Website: lowes
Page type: review-order
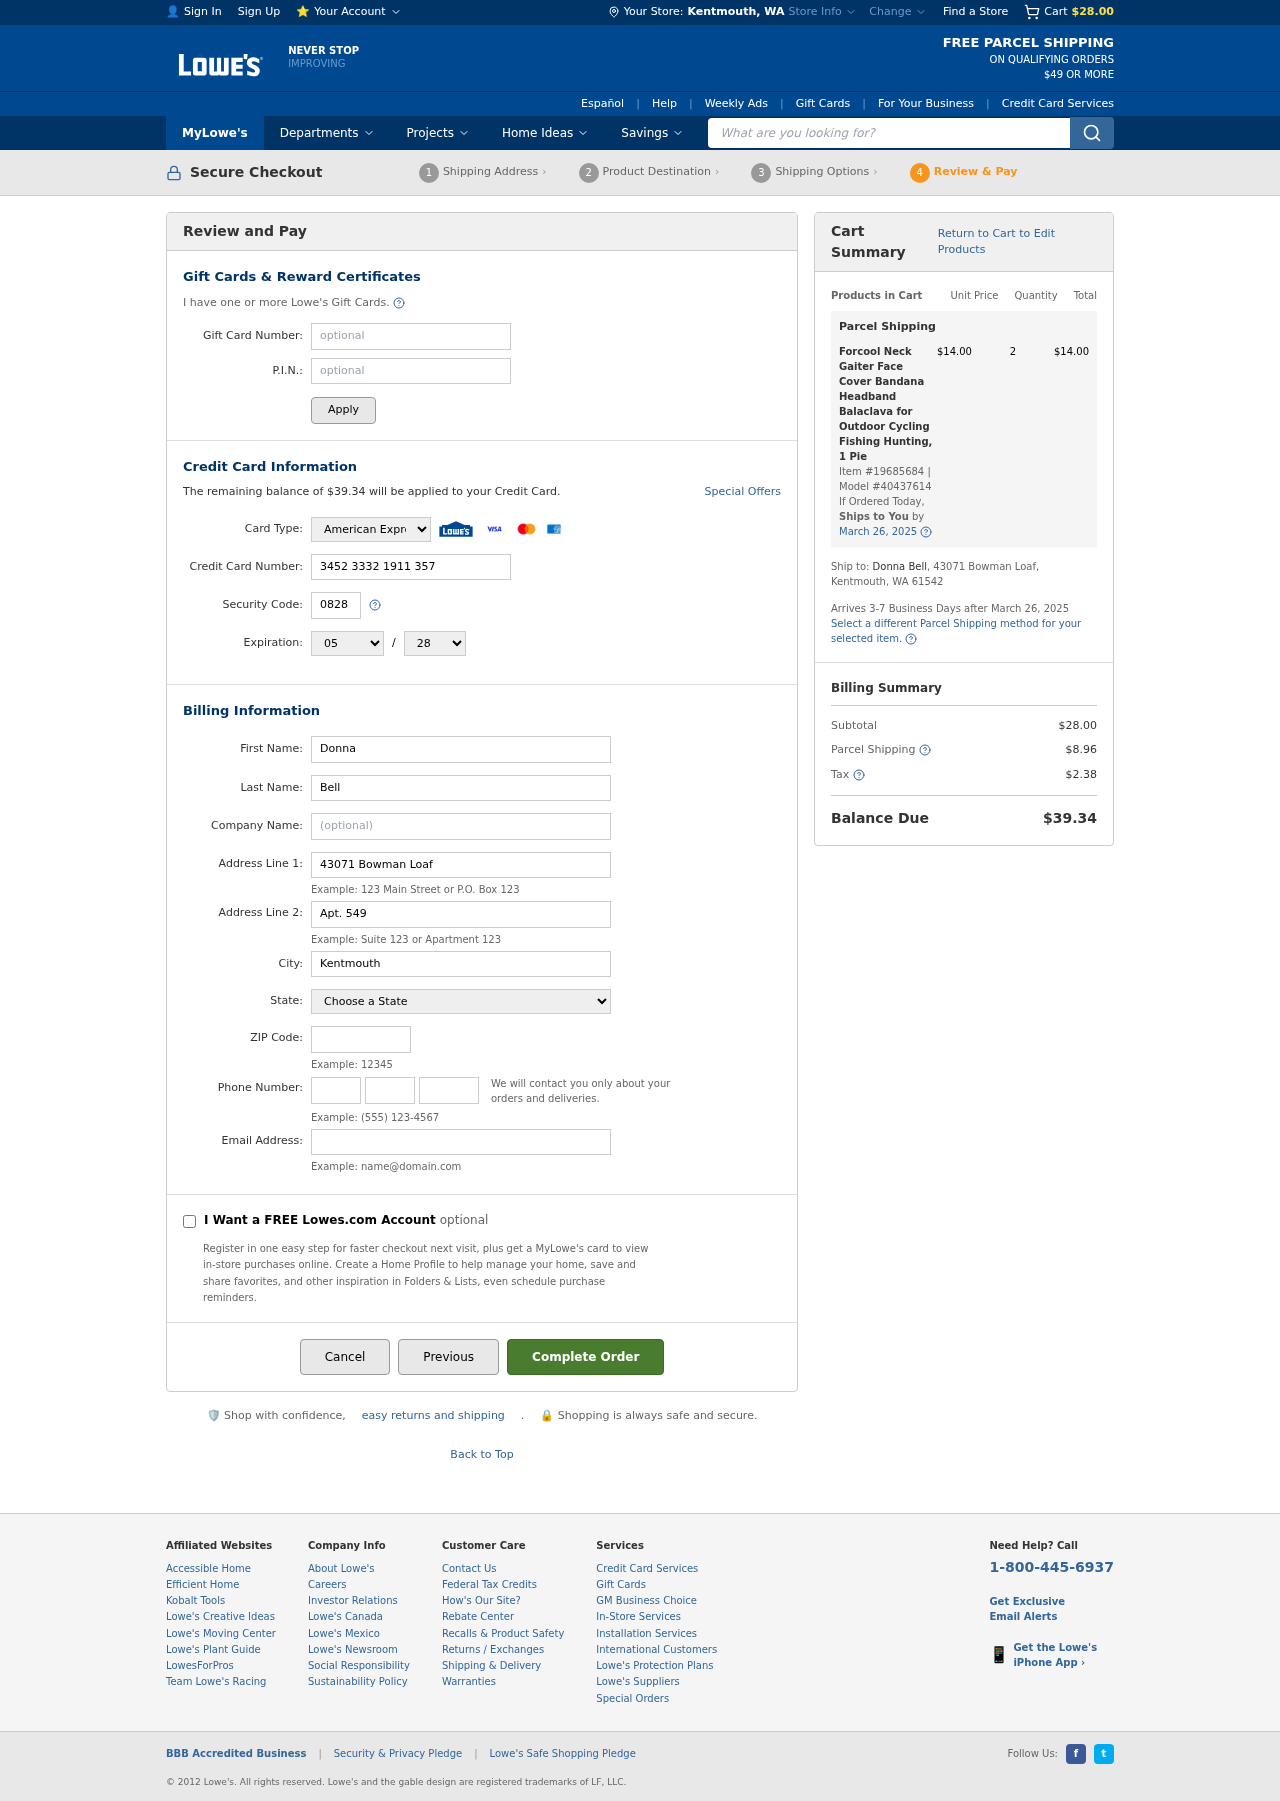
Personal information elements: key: PII_CARD_CVV
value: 0828
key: PII_CARD_EXPIRY_MONTH
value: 05
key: PII_CARD_EXPIRY_YEAR
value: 28
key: PII_CARD_NUMBER
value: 3452 3332 1911 357
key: PII_CARD_TYPE
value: American Express
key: PII_CITY
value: Kentmouth
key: PII_CITY_STATE
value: Kentmouth, WA
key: PII_EMAIL
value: donnabell@yahoo.com
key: PII_FIRSTNAME
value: Donna
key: PII_LASTNAME
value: Bell
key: PII_PHONE_AREA
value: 478
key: PII_PHONE_PREFIX
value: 331
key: PII_PHONE_SUFFIX
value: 3339
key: PII_POSTCODE
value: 61542
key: PII_STATE
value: Washington
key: PII_STREET
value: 43071 Bowman Loaf
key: PII_STREET2
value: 43071 Bowman Loaf
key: PII_STREET2
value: Apt. 549
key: PII_FULLNAME2
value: Donna Bell
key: PII_CITY_STATE_ZIP2
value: Kentmouth, WA 61542
Product elements: key: PRODUCT1_NAME
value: Forcool Neck Gaiter Face Cover Bandana Headband Balaclava for Outdoor Cycling Fishing Hunting, 1 Pie
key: PRODUCT1_PRICE
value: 14
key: PRODUCT1_QUANTITY
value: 2
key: PRODUCT1_ITEM_NUMBER
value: Item #19685684
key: PRODUCT1_MODEL_NUMBER
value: Model #40437614
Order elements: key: ORDER_SUBTOTAL
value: $28.00
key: ORDER_BALANCE_DUE
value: $39.34
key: ORDER_SHIPPING_DATE
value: March 26, 2025
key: ORDER_ITEM_TOTAL
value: $14.00
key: ORDER_SHIPPING_DATE2
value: March 26, 2025
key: ORDER_SHIPPING_COST
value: $8.96
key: ORDER_TAX
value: $2.38
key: ORDER_TOTAL
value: $39.34
Search elements: key: HEADER_SEARCH
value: What are you looking for?